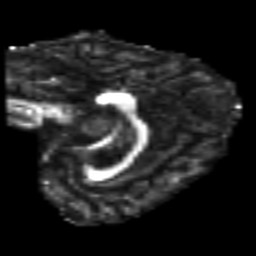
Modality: FA
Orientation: sagittal
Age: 53
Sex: male
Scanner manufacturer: siemens
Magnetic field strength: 3 T
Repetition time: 4.987 s
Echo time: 0.0792 s